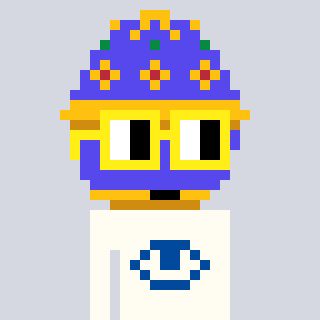
a pixel art character with square yellow glasses, a faberge-shaped head and a grayscale-colored body on a cool background